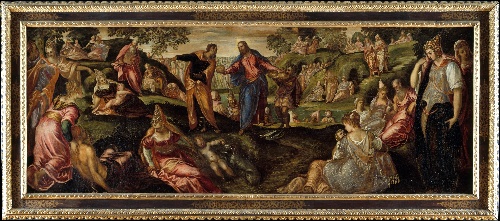
Title: The Miracle of the Loaves and Fishes
Artist: Jacopo Tintoretto (Jacopo Robusti)
Artist bio: Italian, Venice 1518/19–1594 Venice
Date: ca. 1545–50
Object type: Painting
Classification: Paintings
Medium: Oil on canvas
Dimensions: 61 x 160 1/2 in. (154.9 x 407.7 cm)
Department: European Paintings
Credit line: Francis L. Leland Fund, 1913
Accession year: 1913
Repository: Metropolitan Museum of Art, New York, NY
Tags: Bread|Men|Women|Dogs|Fish|Landscapes|Christ